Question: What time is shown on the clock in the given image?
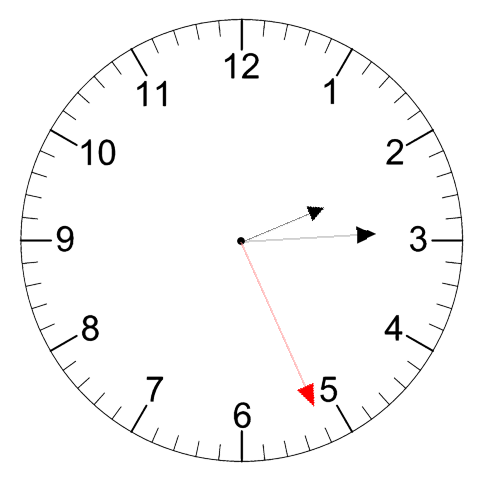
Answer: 02:14:26